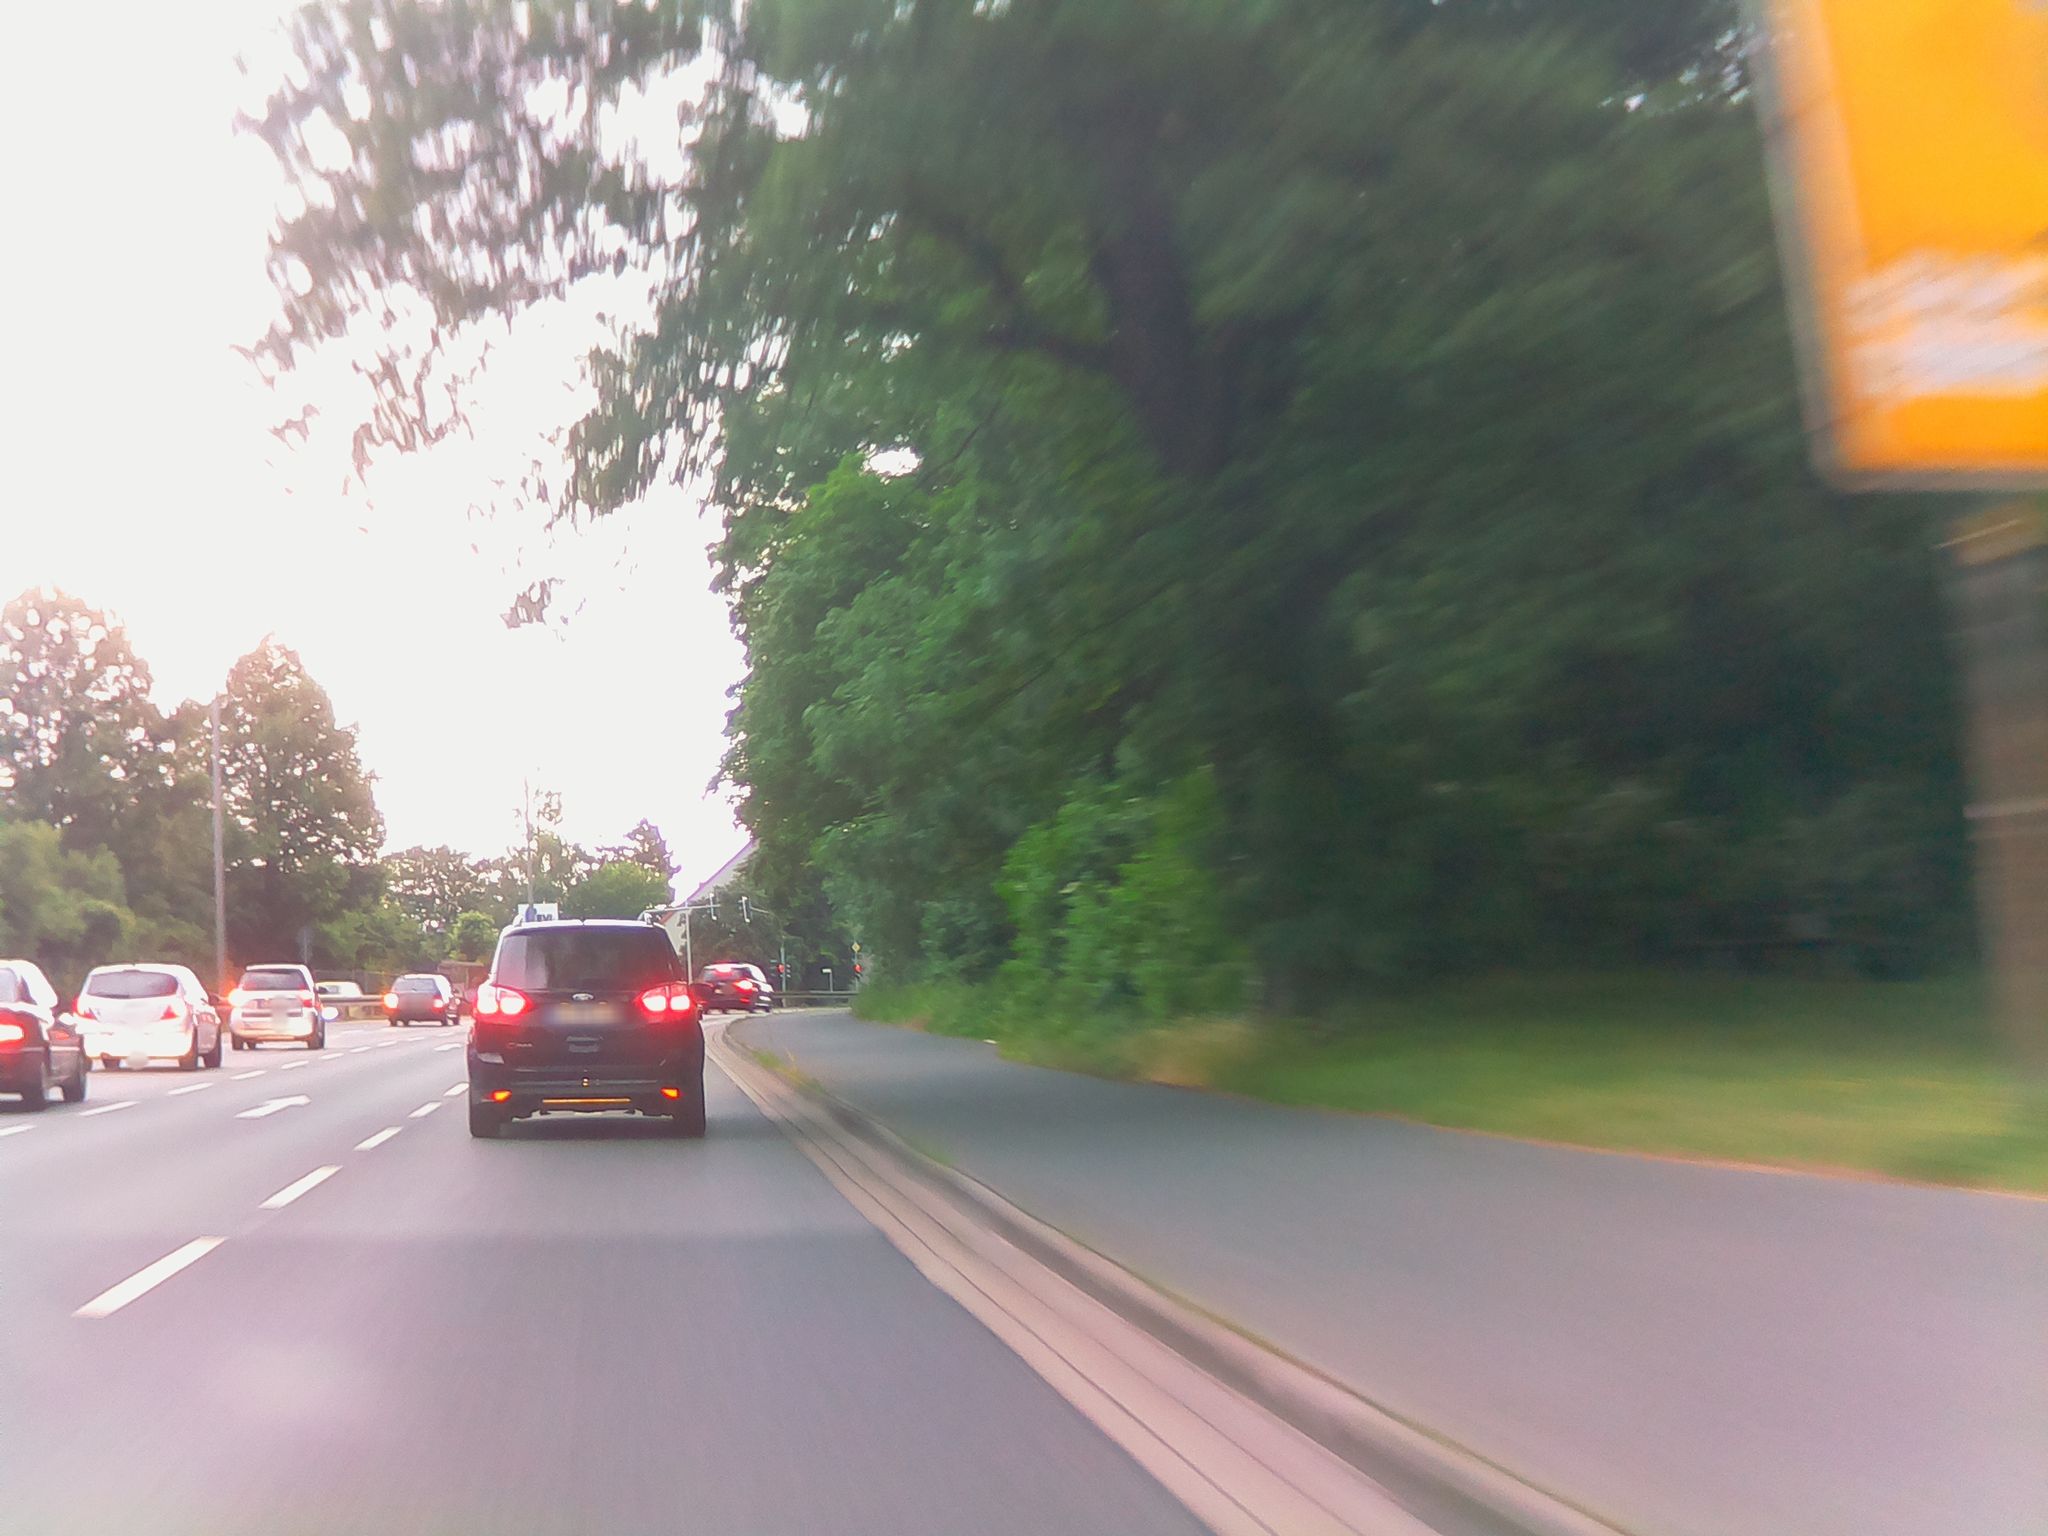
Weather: clear
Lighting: day
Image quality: slightly poor
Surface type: driving surface
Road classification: trunk, primary
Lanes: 2, 4, 3
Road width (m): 2
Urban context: urban centre
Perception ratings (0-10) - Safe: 5.06, Lively: 5.9, Beautiful: 9.34, Boring: 1.89, Depressing: 4.45, Wealthy: 2.98